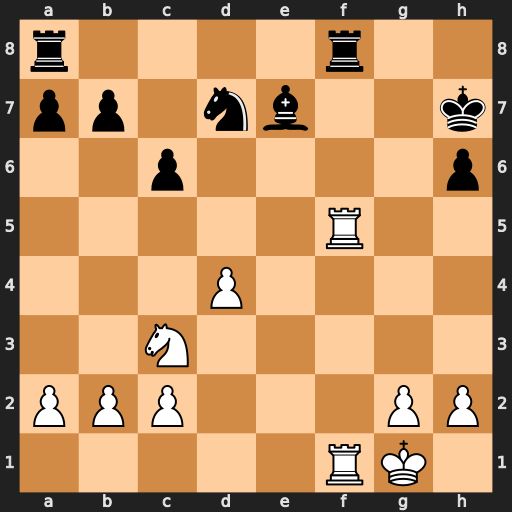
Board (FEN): r4r2/pp1nb2k/2p4p/5R2/3P4/2N5/PPP3PP/5RK1
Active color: w
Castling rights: -
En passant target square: -
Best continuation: Rf7+ Rxf7 Rxf7+ Kg8 Rxe7